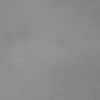
Atmospheric dust classification: dusty